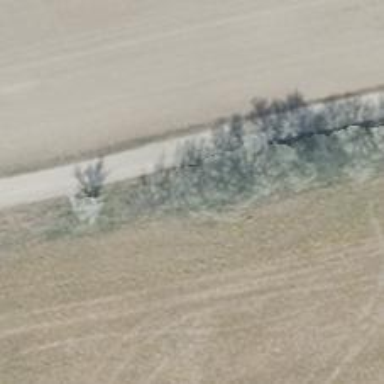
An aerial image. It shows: Row of deciduous broadleaved trees.